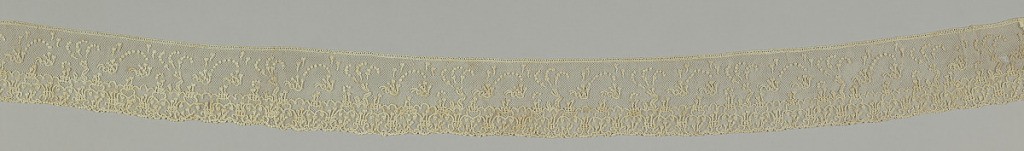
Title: Border
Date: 1750–1800
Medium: linen Technique: needle lace
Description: Border in a pattern of small allover floral sprays.